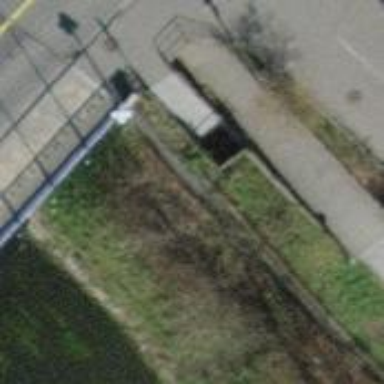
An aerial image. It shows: Retaining wall made of concrete.